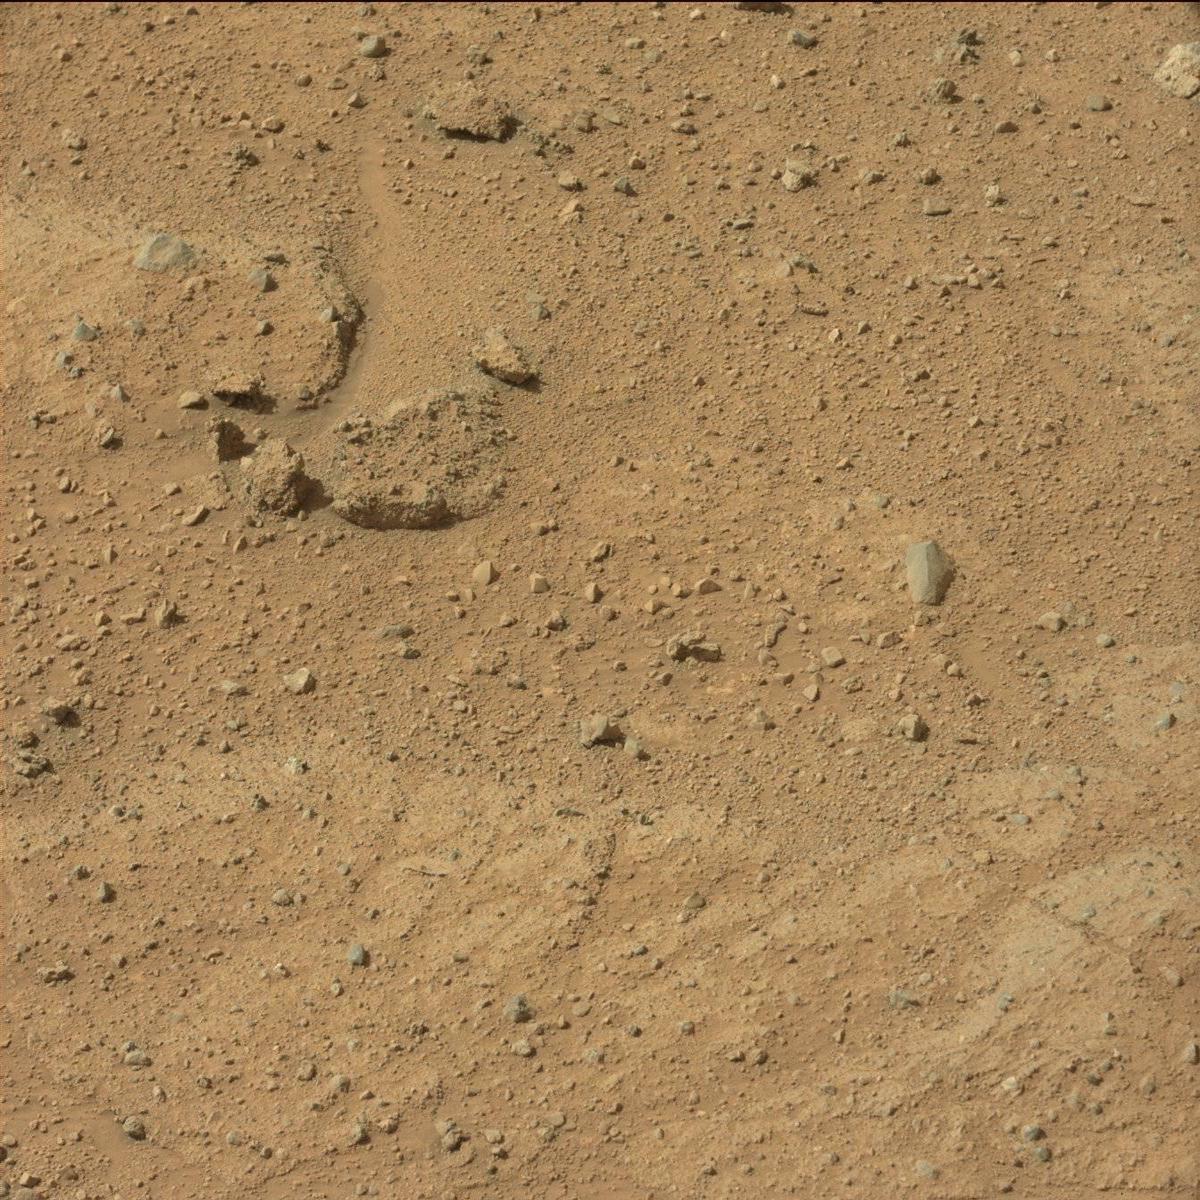
Terrain classes present: Bedrock, Rock, Sand / Soil